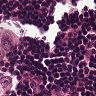
Metastatic tissue present: yes